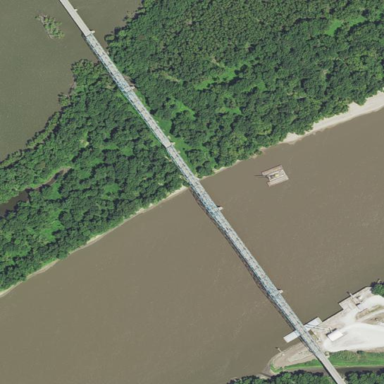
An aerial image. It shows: Man-made bridge.